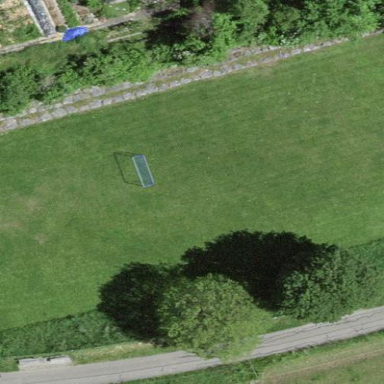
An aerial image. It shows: Pitch designated as Sportplatz for leisure land.